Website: walmart
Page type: cart
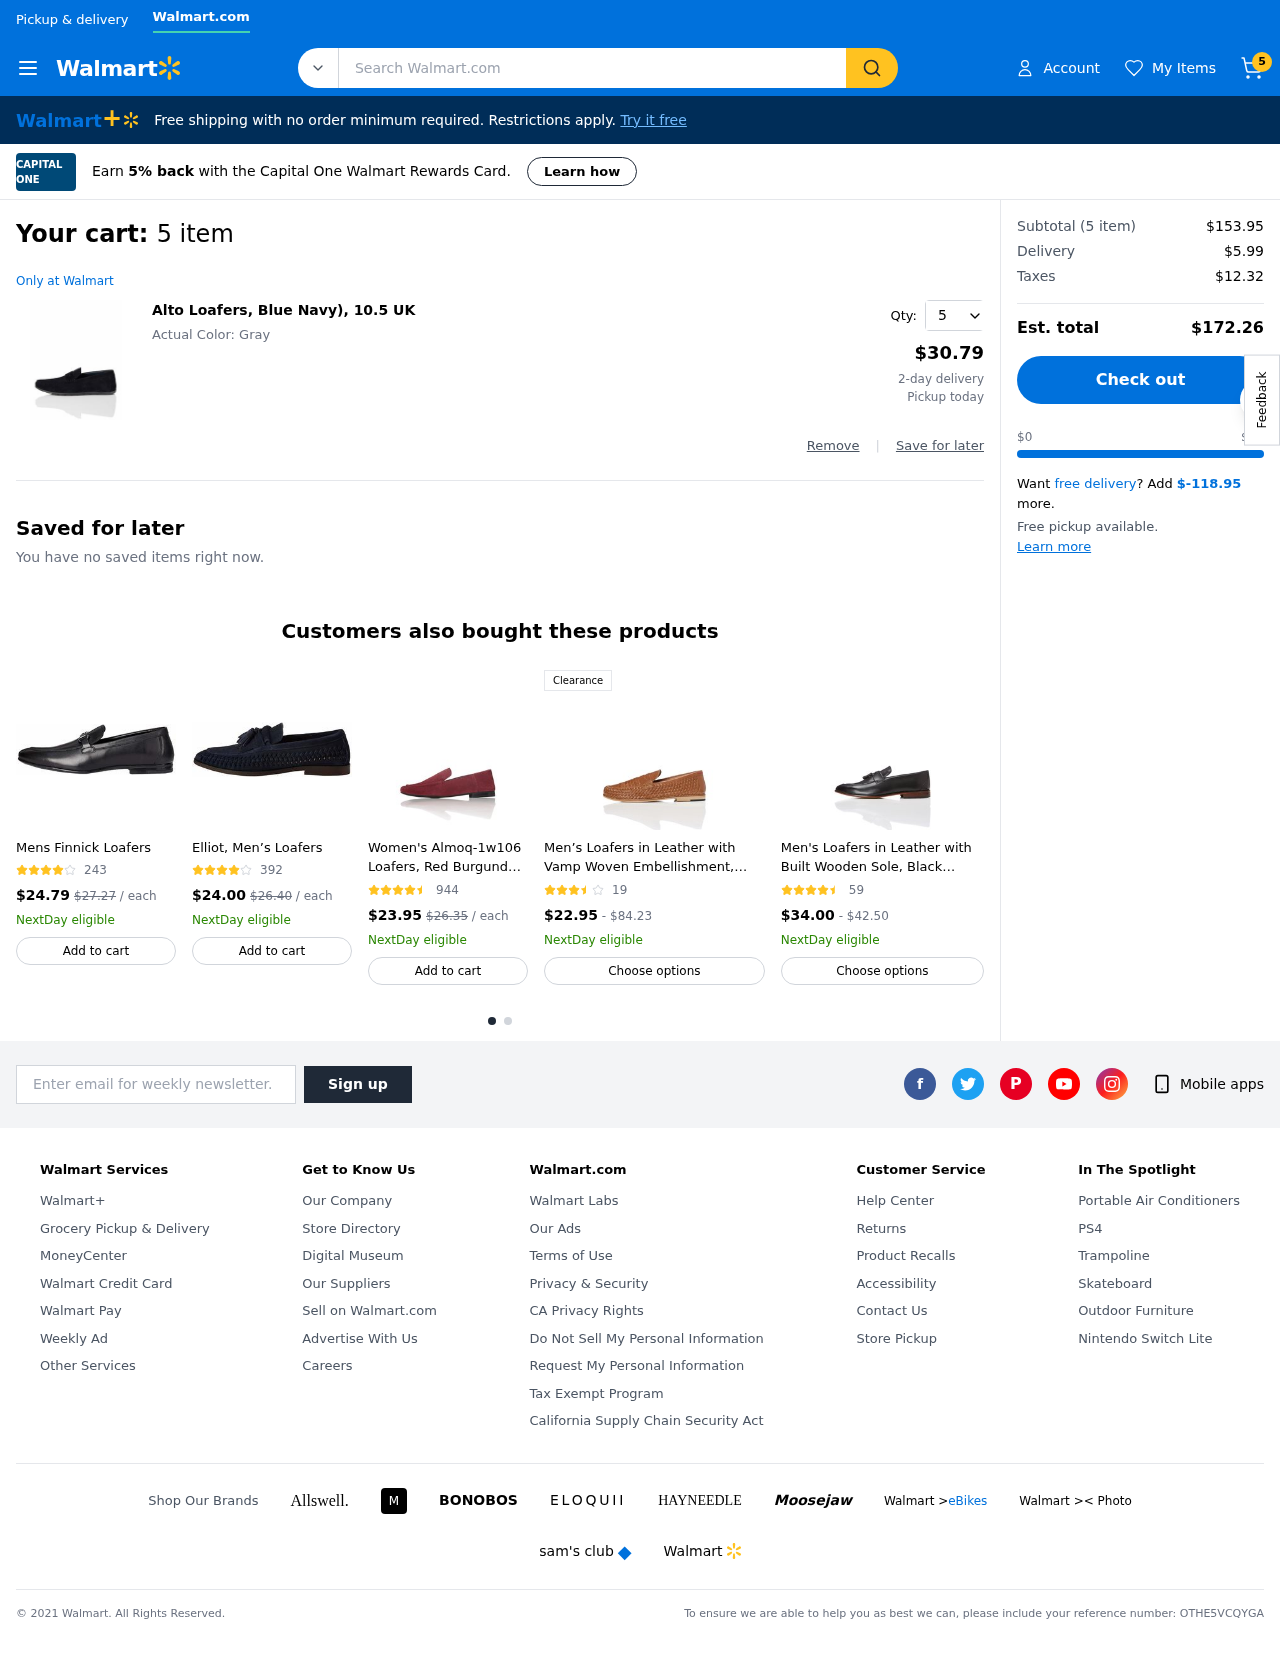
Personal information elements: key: PII_EMAIL
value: carriefarmer@gmail.com
Product elements: key: PRODUCT1_NAME
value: Alto Loafers, Blue Navy), 10.5 UK
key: PRODUCT1_PRICE
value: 30.79
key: PRODUCT1_QUANTITY
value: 5
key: PRODUCT2_NAME
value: Mens Finnick Loafers
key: PRODUCT2_NUM_RATINGS
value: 243
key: PRODUCT2_PRICE
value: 24.79
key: PRODUCT3_NAME
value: Elliot, Men’s Loafers
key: PRODUCT3_NUM_RATINGS
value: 392
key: PRODUCT3_PRICE
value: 24
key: PRODUCT4_NAME
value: Women's Almoq-1w106 Loafers, Red Burgundy, 8 US
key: PRODUCT4_NUM_RATINGS
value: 944
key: PRODUCT4_PRICE
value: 23.95
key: PRODUCT5_NAME
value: Men’s Loafers in Leather with Vamp Woven Embellishment, Brown (Tan), 7 UK
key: PRODUCT5_NUM_RATINGS
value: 19
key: PRODUCT5_PRICE
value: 22.95
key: PRODUCT6_NAME
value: Men's Loafers in Leather with Built Wooden Sole, Black (Black), 10.5 UK
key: PRODUCT6_NUM_RATINGS
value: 59
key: PRODUCT6_PRICE
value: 34
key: PRODUCT2_ORIGINAL_PRICE
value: $27.27
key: PRODUCT3_ORIGINAL_PRICE
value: $26.40
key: PRODUCT4_ORIGINAL_PRICE
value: $26.35
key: PRODUCT5_PRICE_MAX
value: $84.23
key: PRODUCT6_PRICE_MAX
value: $42.50
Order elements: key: ORDER_NUM_ITEMS
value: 5
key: ORDER_NUM_ITEMS
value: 5 item
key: ORDER_SUBTOTAL
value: $153.95
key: ORDER_SHIPPING_COST
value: $5.99
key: ORDER_TAX
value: $12.32
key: ORDER_TOTAL
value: $172.26
Search elements: key: HEADER_SEARCH
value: Search Walmart.com